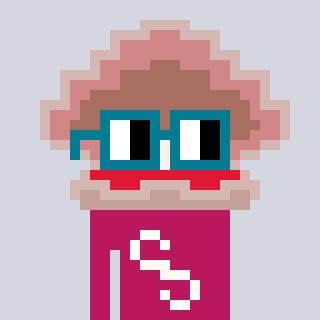
a pixel art character with square dark green glasses, a oyster-shaped head and a darkpink-colored body on a cool background